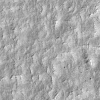
Atmospheric dust classification: not_dusty